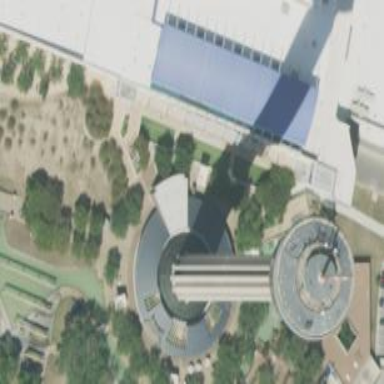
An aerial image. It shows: Tower-like building that serves as tourist attraction.